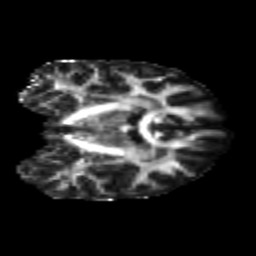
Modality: FA
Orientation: coronal
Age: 24
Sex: female
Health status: healthy
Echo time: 0.074 s